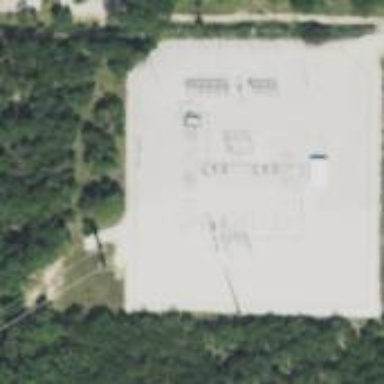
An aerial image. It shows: Outdoor distribution substation protected by fence.